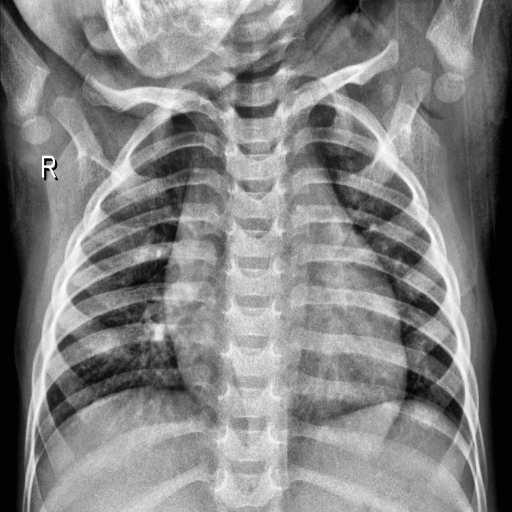
Finding: NORMAL